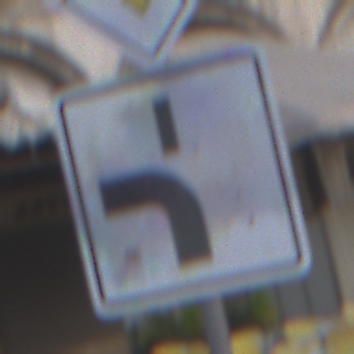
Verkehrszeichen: VerlaufVorfahrtsstrasse5
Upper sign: Vorfahrtsstrasse
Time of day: SunriseSunset
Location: Outdoor (Urban)
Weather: PartlyCloudy
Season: NotSpecified
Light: Natural